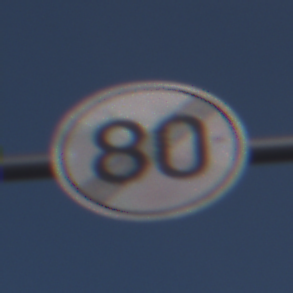
Verkehrszeichen: EndeGeschwindigkeit80
Umgebung: Outdoor, Nature
Tageszeit: MorningAfternoon
Wetter: PartlyCloudy
Licht: Natural
Jahreszeit: NotSpecified
Kontrast: HighContrast